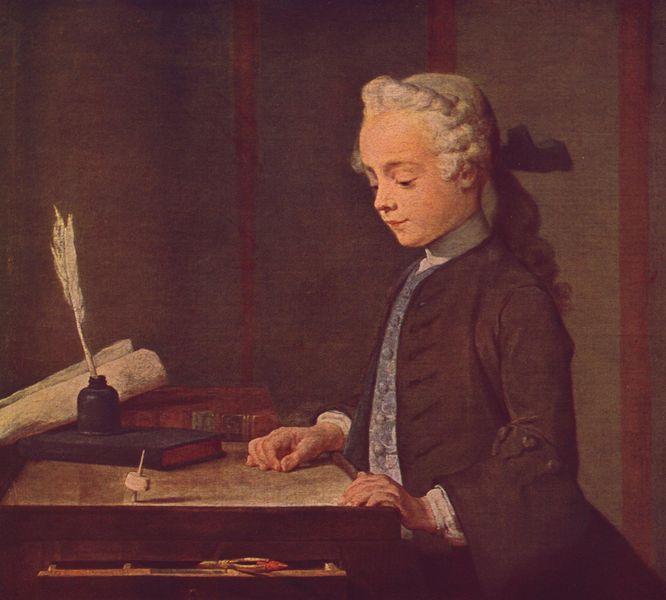
Titel: Der Knabe mit dem Kreisel
Künstler: Jean-Baptiste Siméon Chardin
Standort: Paris
Institution: Musée du Louvre
Schlagwörter: blau, blätter, dunkel, feder, gemälde, hand, mann, schatten, weiß, sitzen, braun, finger, grau, haar, hell, holz, licht, mund, nase, profil, raum, schwarz, tisch, zimmer, ölbild, blick, rot, malerei, rock, schleife, anzug, hemd, jacke, jung, wand, barock, gesicht, halten, kragen, mensch, samt, bildnis, hände, portrait, porträt, öl, haare, interieur, mantel, reich, adel, kind, spitzen, blatt, kinn, knopf, lippen, locken, rokoko, vornehm, perücke, bücher, papier, schreibtisch, beobachten, haltung, noten, schule, arbeiten, klein, haarband, rand, frack, tapete, zopf, aufrecht, dunkelrot, gerade, lesen, festhalten, streifen, schublade, konzentriert, gesenkt, junge, knöpfe, gehrock, weste, zierlich, spiel, tusche, gefäß, offen, knabe, buch, bub, chardin, stift, tinte, pult, rolle, kiel, pergament, jüngling, buchrücken, halbporträt, papierrolle, schreiben, schriftrolle, schlüssel, studieren, schreiber, tintenfass, lernen, schreibstube, griffel, kreisel, wissenschaft, perrücke, federkiel, mozart, zirkel, pergamentrolle, sinieren, lesestunde, manuskript, rod, gänsekiel, gesänkt, motzartzopf, radiergummi, schuböade, simenon, tuschegefäß, tuscheglas, titenfass, schreibrisch, spieleb, feder schreibzeug